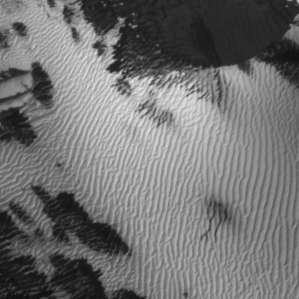
Label: frost